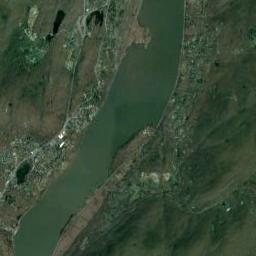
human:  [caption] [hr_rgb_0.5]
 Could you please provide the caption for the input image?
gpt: The river is surrounded by trees .

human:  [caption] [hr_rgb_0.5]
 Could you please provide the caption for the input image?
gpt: The dark green river is flanked by some residential areas .

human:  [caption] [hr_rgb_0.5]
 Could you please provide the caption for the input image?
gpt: The river goes through trees and grass .

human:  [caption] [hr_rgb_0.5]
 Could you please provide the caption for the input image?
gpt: A curvy turquoise river with towns on both sides of the bank .

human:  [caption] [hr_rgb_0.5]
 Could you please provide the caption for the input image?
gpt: There are many buildings and green meadows near the river .